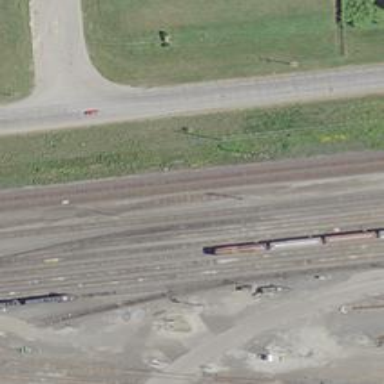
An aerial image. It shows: Railway yard in service.